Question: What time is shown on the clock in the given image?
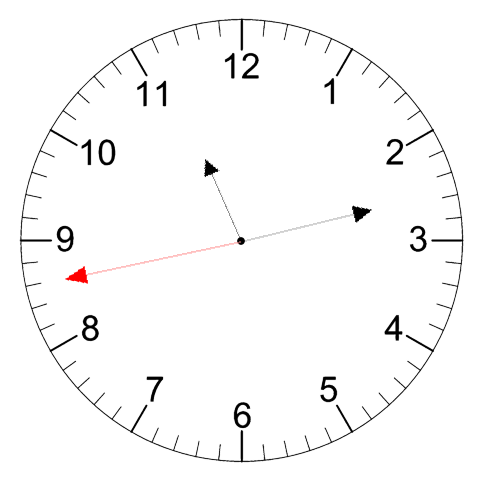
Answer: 11:12:43